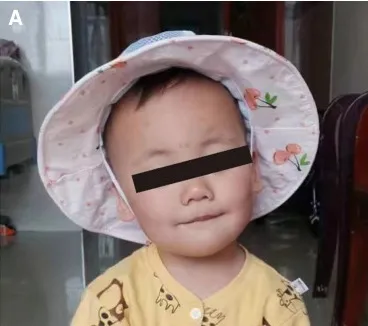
Clinical features. (A,B) Facial features of the affected individual. She has a short, upturned nose with a sunken bridge, thin lips, and flat occiput.
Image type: medical_photograph (skin_photograph)